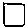
Label: square